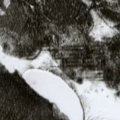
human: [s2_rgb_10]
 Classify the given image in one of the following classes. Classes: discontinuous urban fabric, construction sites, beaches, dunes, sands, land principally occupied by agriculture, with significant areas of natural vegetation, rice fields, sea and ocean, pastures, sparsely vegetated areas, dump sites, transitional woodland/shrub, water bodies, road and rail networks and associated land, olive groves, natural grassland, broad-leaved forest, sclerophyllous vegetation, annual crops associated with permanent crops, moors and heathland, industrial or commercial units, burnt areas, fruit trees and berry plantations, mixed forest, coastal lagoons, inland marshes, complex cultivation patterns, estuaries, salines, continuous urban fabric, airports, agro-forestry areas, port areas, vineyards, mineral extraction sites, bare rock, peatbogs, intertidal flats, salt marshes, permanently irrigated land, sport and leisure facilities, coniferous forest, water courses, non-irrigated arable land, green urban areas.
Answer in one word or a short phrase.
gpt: coniferous forest, transitional woodland/shrub, peatbogs